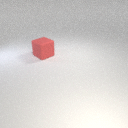
large red rubber cube